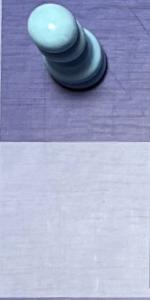
Label: Empty